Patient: sex M, age 71
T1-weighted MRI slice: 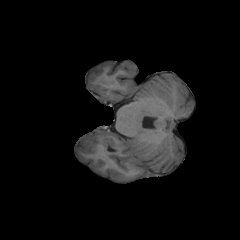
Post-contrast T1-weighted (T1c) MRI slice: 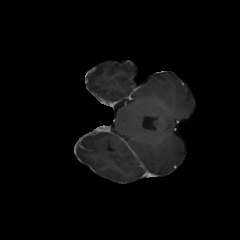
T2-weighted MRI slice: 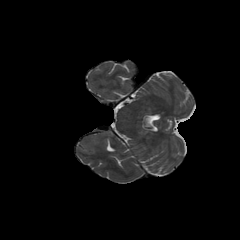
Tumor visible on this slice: yes
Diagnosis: Glioblastoma, IDH-wildtype
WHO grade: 4